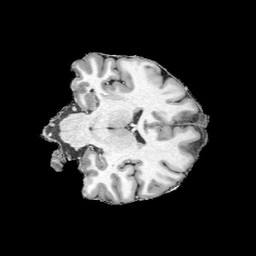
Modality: UNIT1
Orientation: coronal